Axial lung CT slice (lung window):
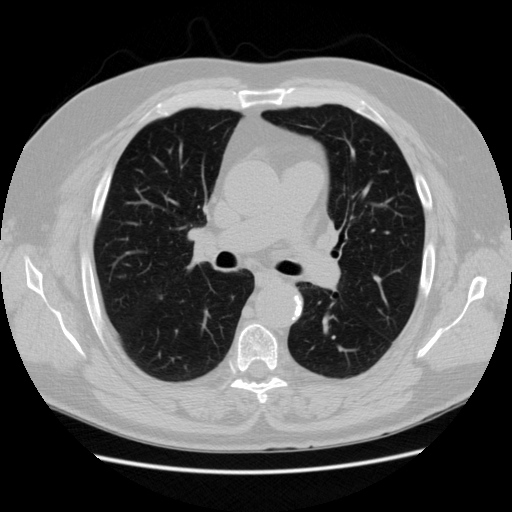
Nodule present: no